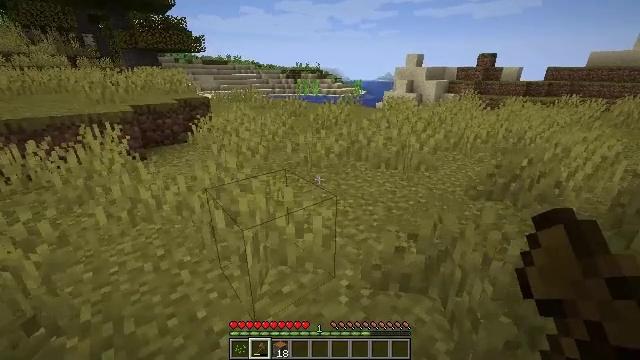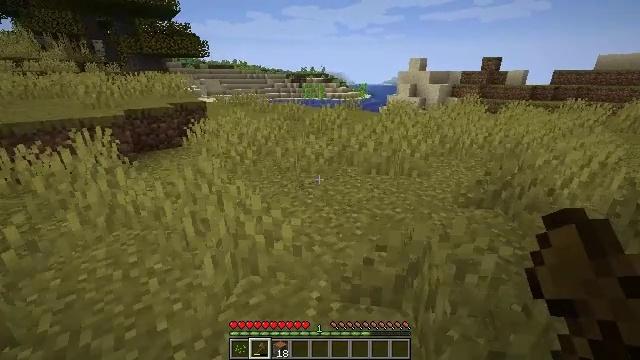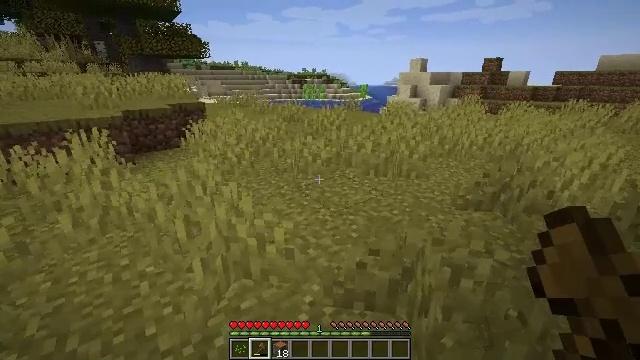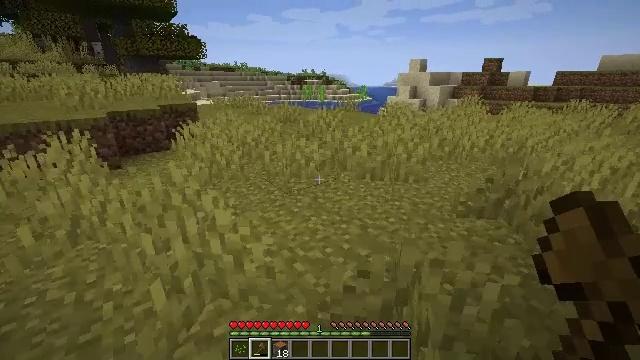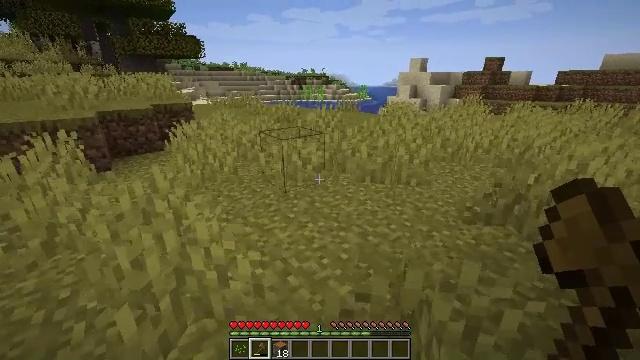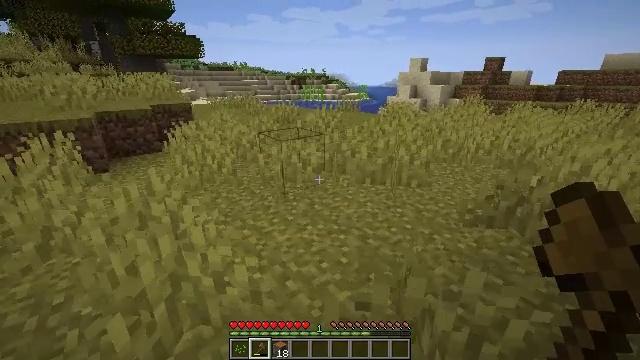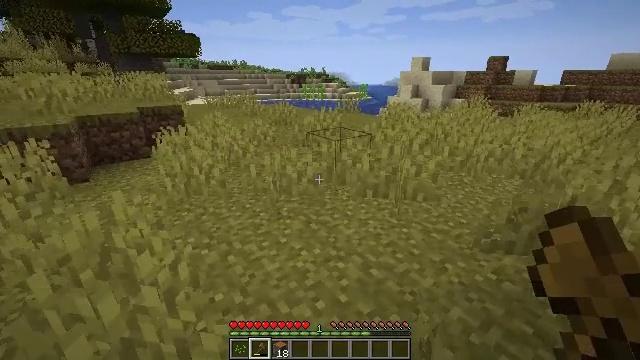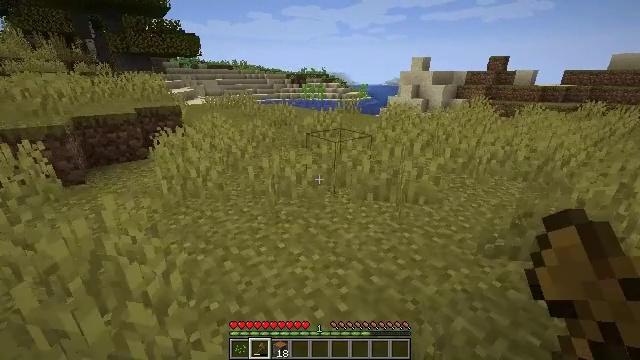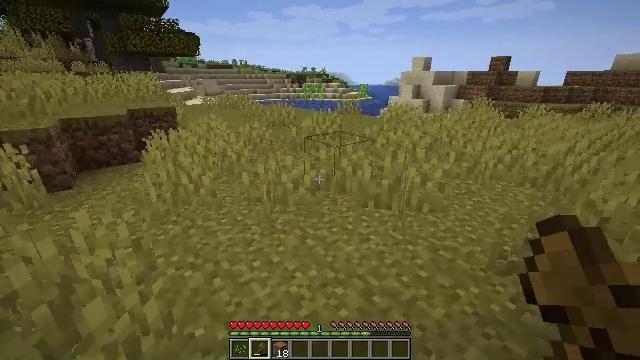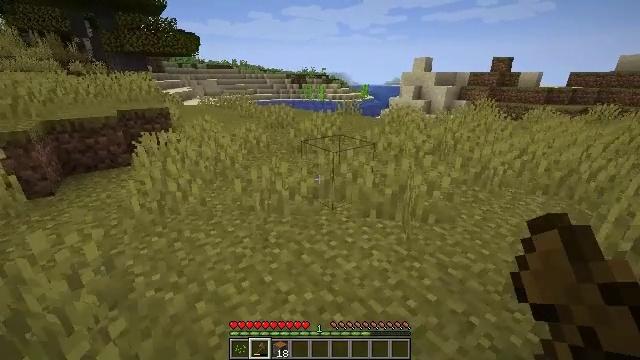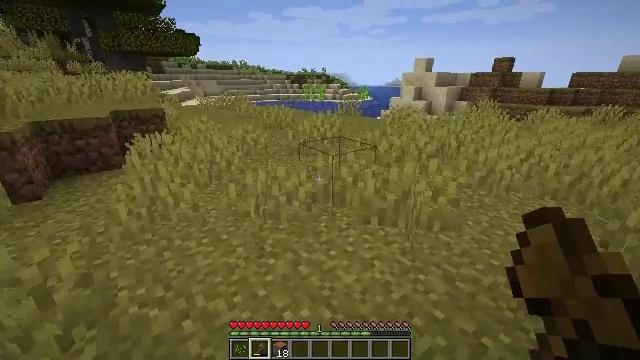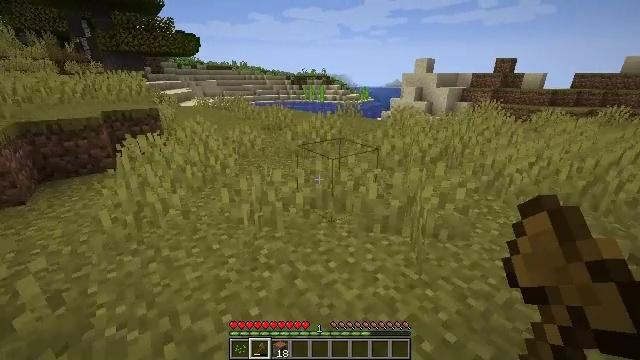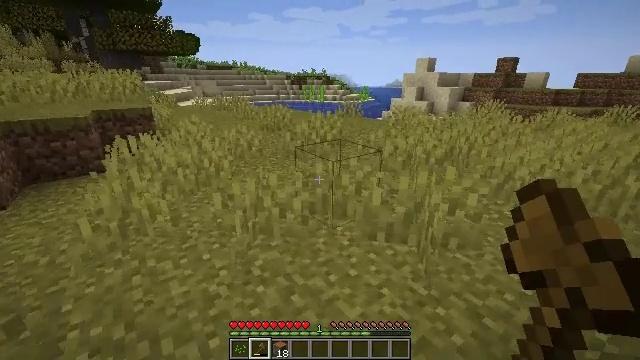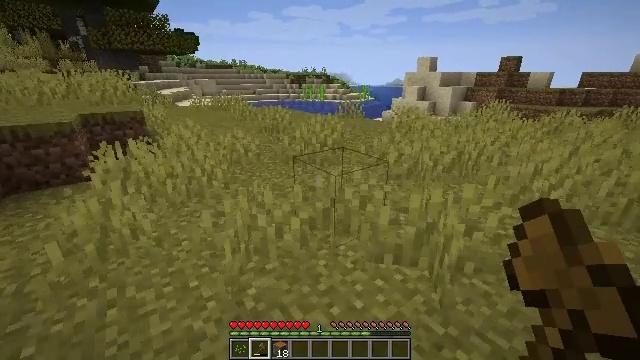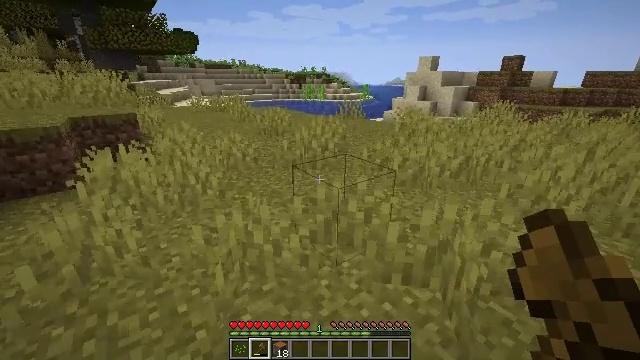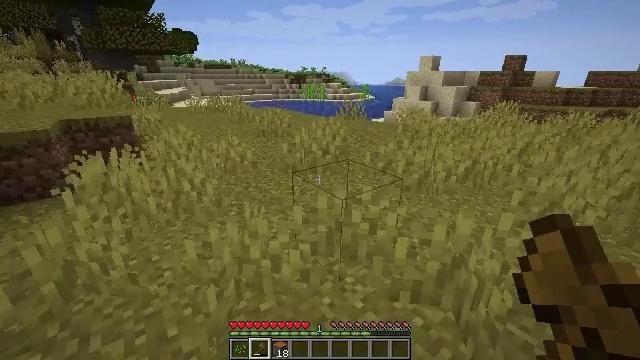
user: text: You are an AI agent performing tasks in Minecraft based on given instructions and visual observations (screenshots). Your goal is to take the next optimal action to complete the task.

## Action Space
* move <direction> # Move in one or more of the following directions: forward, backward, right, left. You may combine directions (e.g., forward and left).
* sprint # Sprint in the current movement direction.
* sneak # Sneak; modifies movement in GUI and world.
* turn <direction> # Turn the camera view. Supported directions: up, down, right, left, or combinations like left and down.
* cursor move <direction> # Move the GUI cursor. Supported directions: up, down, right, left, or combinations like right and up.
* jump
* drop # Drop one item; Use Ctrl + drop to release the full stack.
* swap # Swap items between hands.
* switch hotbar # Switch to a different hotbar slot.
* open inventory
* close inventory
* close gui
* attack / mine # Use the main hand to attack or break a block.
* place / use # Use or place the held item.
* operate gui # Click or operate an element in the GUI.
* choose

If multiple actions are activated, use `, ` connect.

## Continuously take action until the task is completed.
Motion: motion action
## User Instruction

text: Attack the ground to gather sand.
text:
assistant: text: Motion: move forward and move right, turn left
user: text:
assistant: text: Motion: move forward
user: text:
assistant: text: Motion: move forward
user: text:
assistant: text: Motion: move forward
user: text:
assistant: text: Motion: move forward
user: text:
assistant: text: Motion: move forward
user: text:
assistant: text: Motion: move forward
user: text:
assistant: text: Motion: move forward
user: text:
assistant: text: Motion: move forward
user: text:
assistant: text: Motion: move forward
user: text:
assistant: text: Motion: move forward
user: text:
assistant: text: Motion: move forward
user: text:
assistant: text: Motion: move forward
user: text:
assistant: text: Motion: move forward
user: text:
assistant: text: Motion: move forward
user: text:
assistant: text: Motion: move forward
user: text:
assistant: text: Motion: move forward
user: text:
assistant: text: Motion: move forward
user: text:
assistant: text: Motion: move forward
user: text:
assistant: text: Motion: move forward
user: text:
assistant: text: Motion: move forward, sprint
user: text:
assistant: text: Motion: move forward, sprint
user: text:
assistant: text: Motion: move forward, sprint
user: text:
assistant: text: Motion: move forward, sprint
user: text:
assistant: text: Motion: move forward, sprint
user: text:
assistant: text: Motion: move forward, sprint
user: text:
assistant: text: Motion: move forward, sprint
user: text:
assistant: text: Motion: move forward, sprint
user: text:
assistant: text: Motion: move forward, sprint
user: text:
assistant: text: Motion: move forward, sprint